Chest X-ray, AP view. Patient: 78 years old, sex F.
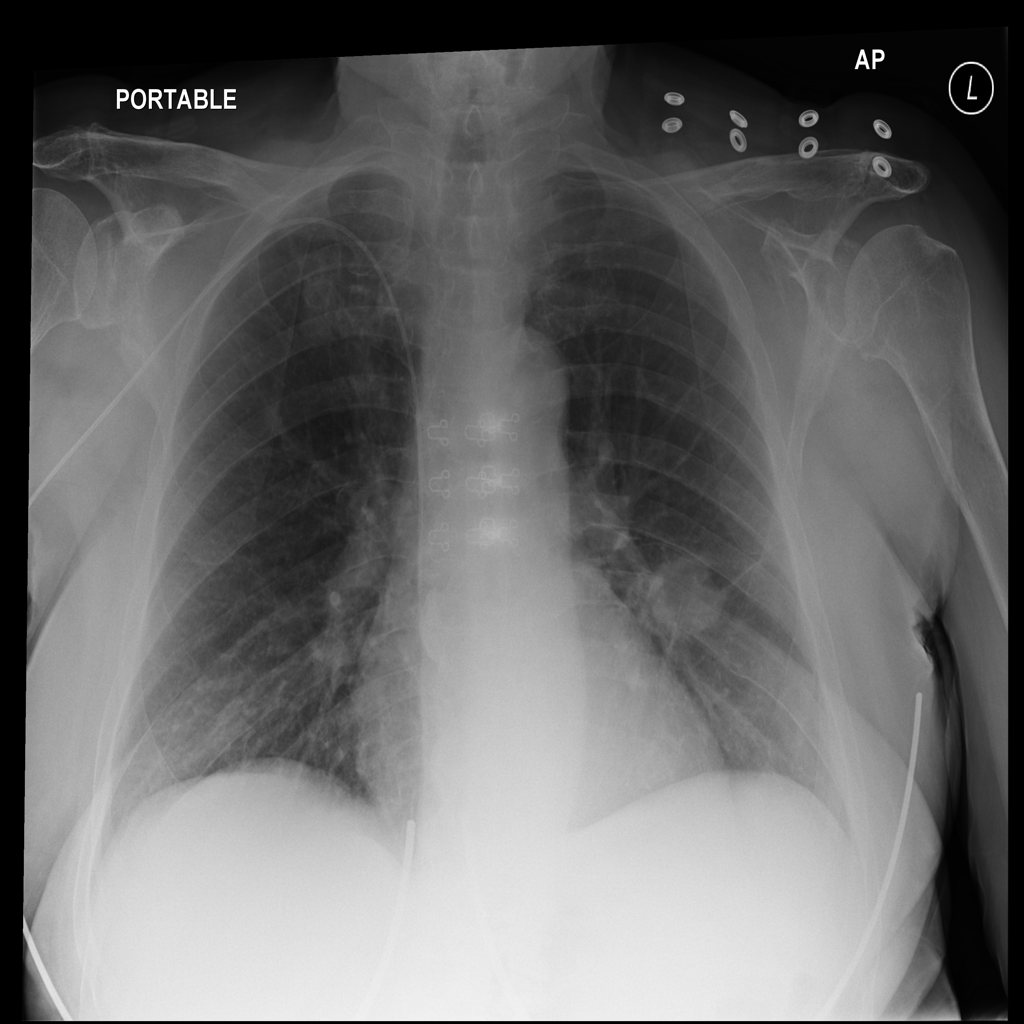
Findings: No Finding